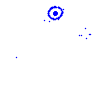
Particle: pion